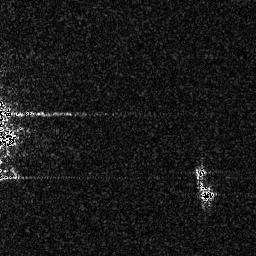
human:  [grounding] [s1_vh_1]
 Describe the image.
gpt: In the satellite image, there is  <ref>1 medium ship </ref> <box>[[75, 64, 83, 78, 0]]</box> located at bottom right.